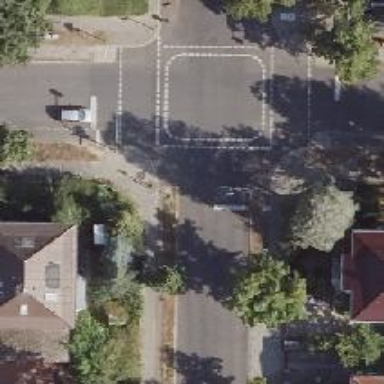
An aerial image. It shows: Road with traffic signals.